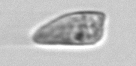
Label: Prorocentrum_dentatum